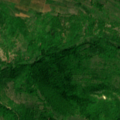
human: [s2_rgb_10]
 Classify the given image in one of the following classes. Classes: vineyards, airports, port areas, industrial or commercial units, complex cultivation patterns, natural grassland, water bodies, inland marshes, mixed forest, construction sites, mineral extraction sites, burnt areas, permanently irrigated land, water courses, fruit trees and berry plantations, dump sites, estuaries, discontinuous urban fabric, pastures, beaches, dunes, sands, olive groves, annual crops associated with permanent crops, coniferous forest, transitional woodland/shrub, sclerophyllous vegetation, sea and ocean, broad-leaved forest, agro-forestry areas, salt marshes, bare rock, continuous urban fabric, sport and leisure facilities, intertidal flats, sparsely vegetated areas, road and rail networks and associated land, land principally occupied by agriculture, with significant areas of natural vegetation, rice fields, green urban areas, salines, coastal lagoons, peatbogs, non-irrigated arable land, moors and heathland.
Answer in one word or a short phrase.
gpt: fruit trees and berry plantations, land principally occupied by agriculture, with significant areas of natural vegetation, broad-leaved forest, transitional woodland/shrub